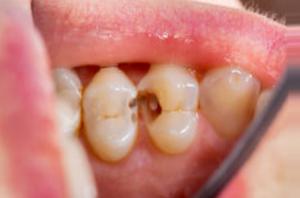
Condition: Caries